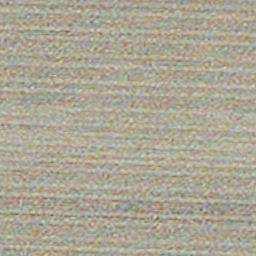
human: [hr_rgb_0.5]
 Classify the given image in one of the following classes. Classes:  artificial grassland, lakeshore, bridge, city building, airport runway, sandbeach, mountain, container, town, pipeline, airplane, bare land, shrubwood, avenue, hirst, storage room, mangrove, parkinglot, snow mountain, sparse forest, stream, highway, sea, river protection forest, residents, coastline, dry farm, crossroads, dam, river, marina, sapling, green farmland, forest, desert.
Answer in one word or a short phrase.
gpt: dry farm